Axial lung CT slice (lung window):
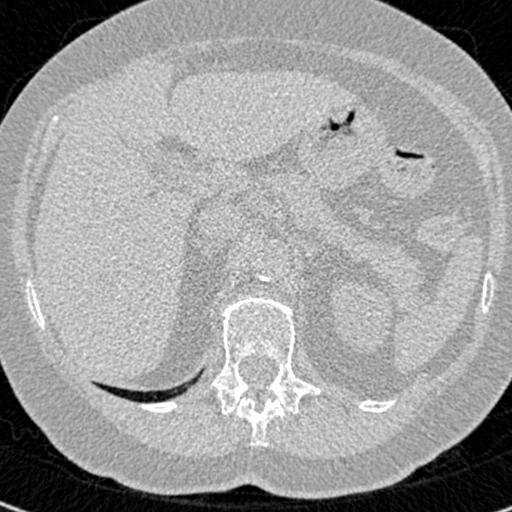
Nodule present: no